八年级 · 解析几何
(3 分) 如图所示, $\triangle A B C$ 为等边三角形, 点 $\mathrm{A}$ 的坐标为 $(0,4)$, 点 $\mathrm{B}$ 在 $\mathrm{x}$ 轴上, 点 $\mathrm{C}$ 在反比例函数 $y=\frac{15 \sqrt{3}}{x}$ 的图象上, 则点 $\mathrm{B}$ 的坐标为 \$ \qquad \$ .

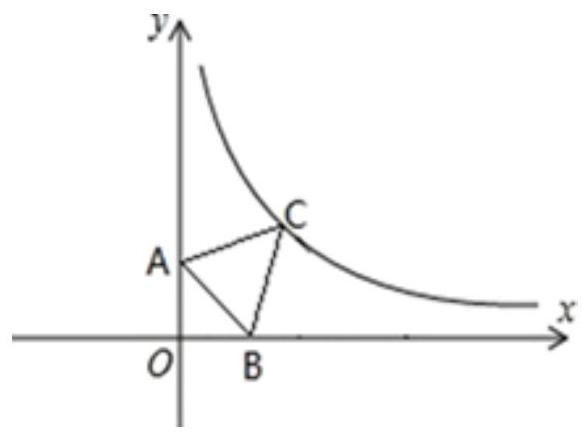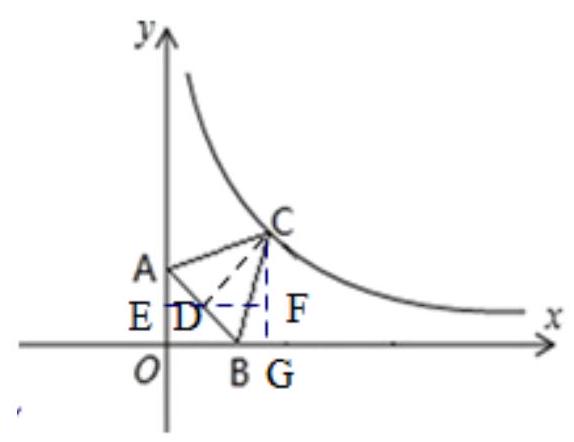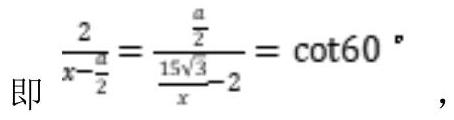
答案: $(2 \sqrt{3}, 0)$

【考点】等边三角形的性质, 相似三角形的判定与性质, 反比例函数图象上点的坐标特征
解析: 【解答】如图, 过点 $\mathrm{C}$ 作 $\mathrm{CD} \perp \mathrm{AB}$ 于点 $\mathrm{D}, \mathrm{CG} \perp \mathrm{OB}$ 于 $\mathrm{G}$, 过 $\mathrm{D}$ 点作 $\mathrm{EF} / / \mathrm{OB}$, 交 $\mathrm{y}$ 轴于 $\mathrm{E}$,交 CG 于 F,

设点 $\mathrm{C}$ 的坐标为 $\left(x, \frac{15 \sqrt{3}}{x}\right)$, 点 $\mathrm{B}$ 的坐标为 $(\mathrm{a}, 0)$,

$\because \triangle \mathrm{ABC}$ 是等边三角形,

$\therefore \mathrm{D}$ 为 $\mathrm{AB}$ 的中点,

$\therefore \mathrm{CD} \perp \mathrm{AB}$,

$$
\begin{aligned}
& \because^{D\left(\frac{a}{2}, 2\right)} \\
& \because \mathrm{CD} \perp \mathrm{AB}
\end{aligned}
$$

$\therefore \angle \mathrm{ADE}+\angle \mathrm{CDF}=90^{\circ}$,

$\because \angle \mathrm{ADE}+\angle \mathrm{DAE}=90^{\circ}$,

$\therefore \angle \mathrm{DAE}=\angle \mathrm{CDF}$,

$\because \angle \mathrm{AED}=\angle \mathrm{CFD}=90^{\circ}$,

$\therefore \triangle \mathrm{AED} \sim \triangle \mathrm{DFC}$,

$\therefore \frac{A E}{D F}=\frac{E D}{C F}=\frac{A D}{C D}$

整理，可得

$$
\begin{aligned}
& x-\frac{1}{2} a=2 \sqrt{3}( \\
& \frac{3 a}{2}=\frac{45}{x}-2 \sqrt{3}(3
\end{aligned}
$$

由(1)(2), 解得 $x_{1}=3 \sqrt{3}, x_{2}=-\frac{5 \sqrt{3}}{3}$ (舍去),$\quad a=2 \sqrt{3}$

$\therefore$ 当 $\triangle \mathrm{ABC}$ 是等边三角形时, 点 $\mathrm{B}$ 的坐标为: $(2 \sqrt{3}, 0)$.

故答案为: $(2 \sqrt{3}, 0)$

【分析】首先根据点 $\mathrm{C}$ 是反比例函数 $y=\frac{15 \sqrt{3}}{x} \quad(\mathrm{x}>0)$ 图象上一点, 设点 $\mathrm{C}$ 的坐标为 $\left(x, \frac{15 \sqrt{3}}{x}\right)$,设点 $\mathrm{B}$ 的坐标为 $(\mathrm{a}, 0)$, 则 $\mathrm{AB}$ 的中点 $\mathrm{D}$ 的坐标为 $\left(\frac{a}{2}, 1\right)$; 然后证明 $\triangle \mathrm{AED} \sim \triangle \mathrm{DFC}$, 根据 $\frac{A E}{D F}=\frac{E D}{C F}=\frac{A D}{C D}$ , 列出关于 $a 、 x$ 的方程组, 解方程组即可求出当 $\triangle A B C$ 是等边三角形时, 点 $B$ 的坐标为多少即可.